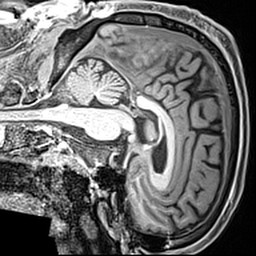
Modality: T1w
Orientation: sagittal
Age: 68
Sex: male
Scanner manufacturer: siemens
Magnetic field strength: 3 T
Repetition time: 2.4 s
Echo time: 0.0022 s